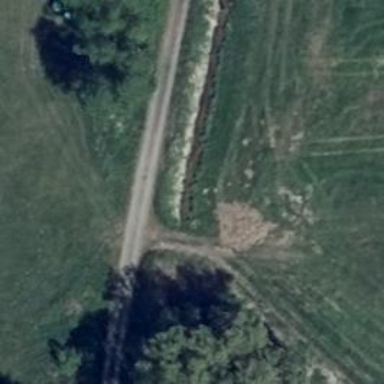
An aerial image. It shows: Grassy track with grade 5 track type.